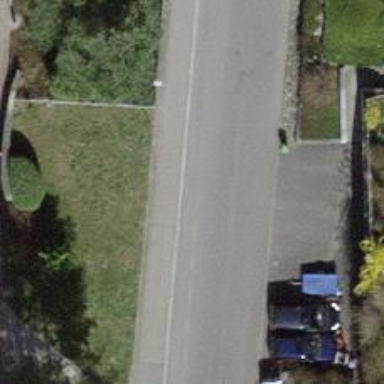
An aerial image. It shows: Residential road with asphalt surface. Sidewalk is present on the left side.